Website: bh-photo
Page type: payment
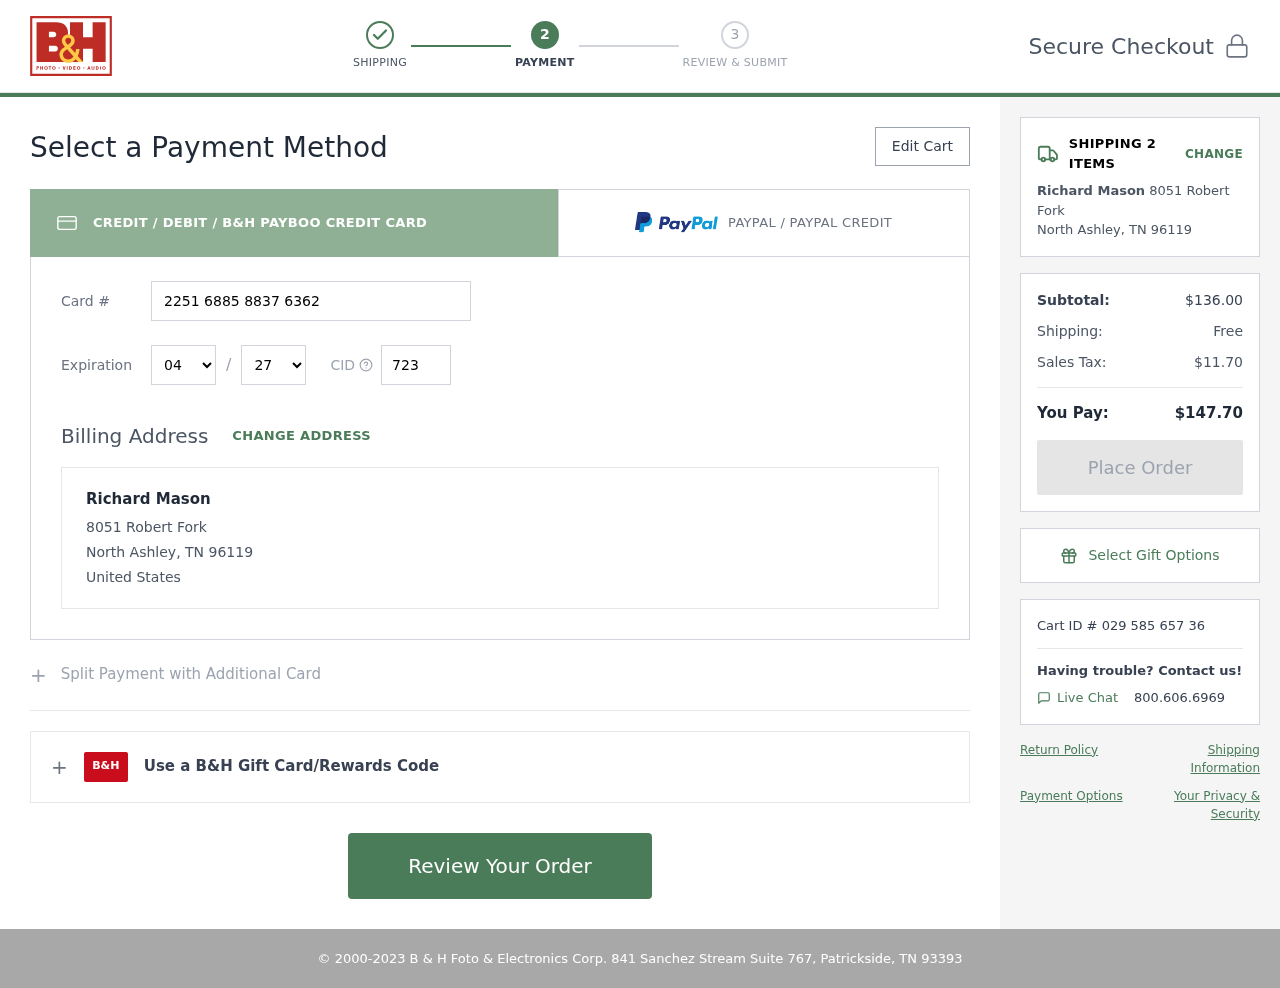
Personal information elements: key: PII_CARD_CVV
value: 723
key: PII_CARD_EXPIRY_MONTH
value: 04
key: PII_CARD_EXPIRY_YEAR
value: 27
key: PII_CARD_NUMBER
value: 2251 6885 8837 6362
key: PII_CITY_STATE_ZIP
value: North Ashley, TN 96119
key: PII_COUNTRY
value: United States
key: PII_FULLNAME
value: Richard Mason
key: PII_STREET
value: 8051 Robert Fork
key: PII_FULLNAME2
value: Richard Mason
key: PII_STREET2
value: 8051 Robert Fork
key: PII_CITY_STATE_ZIP2
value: North Ashley, TN 96119
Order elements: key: ORDER_NUM_ITEMS
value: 2
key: ORDER_SUBTOTAL
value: $136.00
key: ORDER_SHIPPING_COST
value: Free
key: ORDER_TAX
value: $11.70
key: ORDER_TOTAL
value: $147.70
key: ORDER_ID
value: Cart ID # 029 585 657 36